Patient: sex M, age 75
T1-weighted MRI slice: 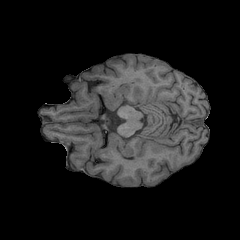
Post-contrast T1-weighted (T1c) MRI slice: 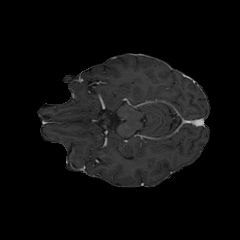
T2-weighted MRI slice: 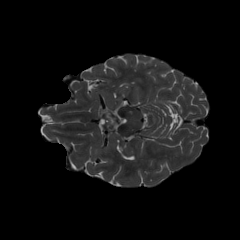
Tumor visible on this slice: no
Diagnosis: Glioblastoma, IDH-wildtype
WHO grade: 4